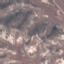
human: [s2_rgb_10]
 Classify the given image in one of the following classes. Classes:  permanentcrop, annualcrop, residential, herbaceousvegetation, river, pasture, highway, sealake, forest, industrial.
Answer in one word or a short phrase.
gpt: HerbaceousVegetation